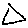
Label: triangle